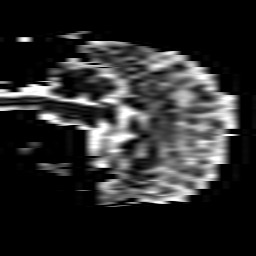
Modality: ADC
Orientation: sagittal
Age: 37
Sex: male
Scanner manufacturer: philips
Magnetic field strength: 1.5 T
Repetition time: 4.717 s
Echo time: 0.07714 s